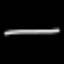
Label: line